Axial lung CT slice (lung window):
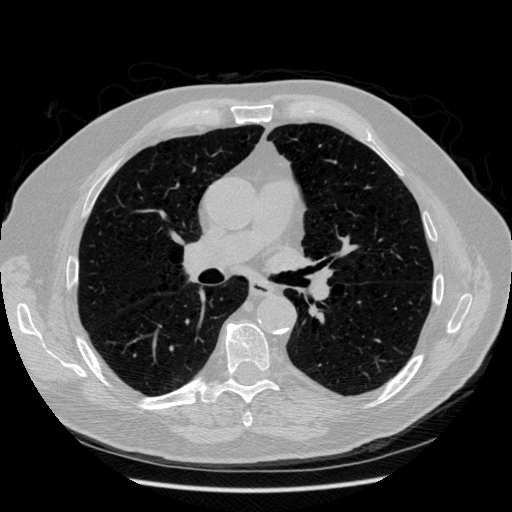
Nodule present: no